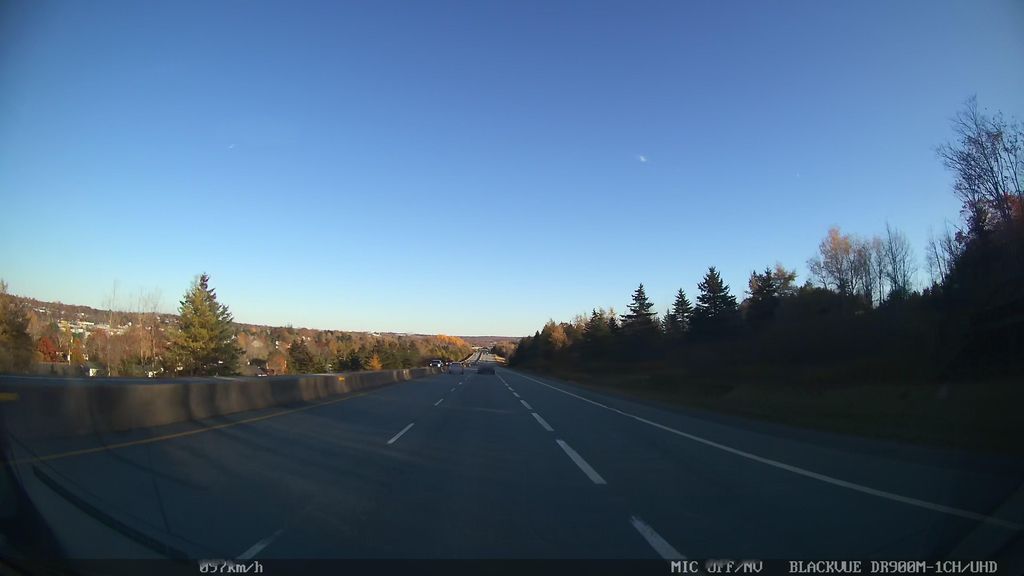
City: halifax